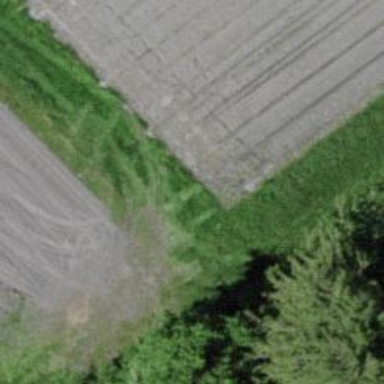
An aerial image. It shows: Track with grade 3 surface.